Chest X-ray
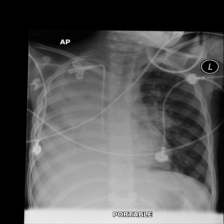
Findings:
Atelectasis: negative
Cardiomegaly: negative
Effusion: negative
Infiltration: positive
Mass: negative
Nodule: negative
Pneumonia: positive
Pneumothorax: negative
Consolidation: positive
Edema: negative
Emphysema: negative
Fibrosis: negative
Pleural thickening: negative
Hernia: negative